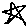
Label: star